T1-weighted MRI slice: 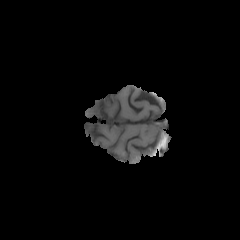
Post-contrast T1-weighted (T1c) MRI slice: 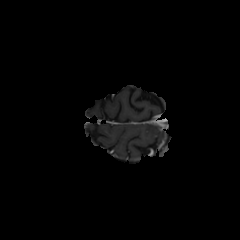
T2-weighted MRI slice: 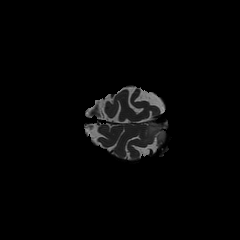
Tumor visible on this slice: yes